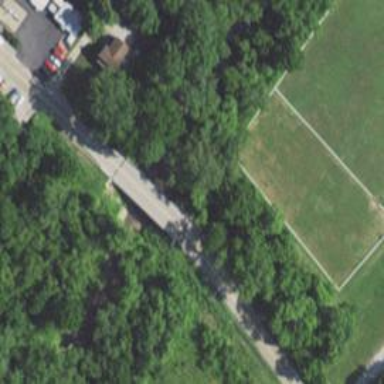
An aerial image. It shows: Residential road with bridge.